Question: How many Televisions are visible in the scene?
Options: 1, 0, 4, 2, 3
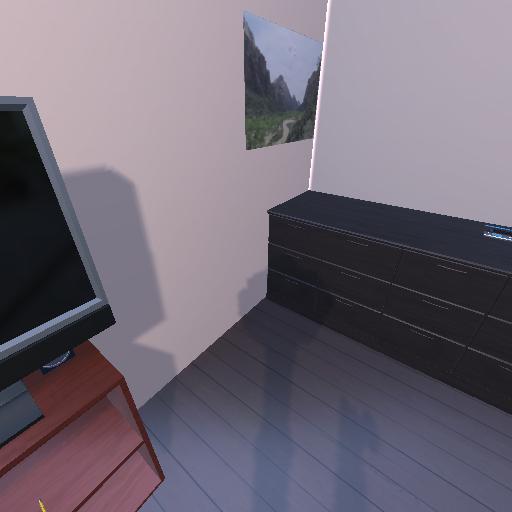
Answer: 1